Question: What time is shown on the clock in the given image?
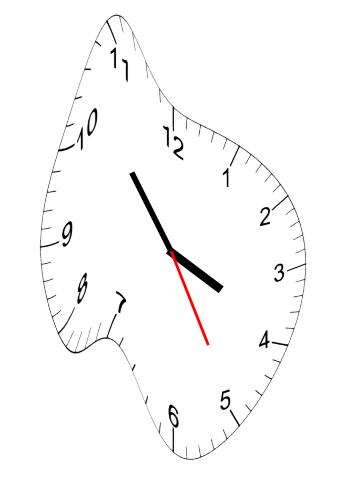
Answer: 03:53:25